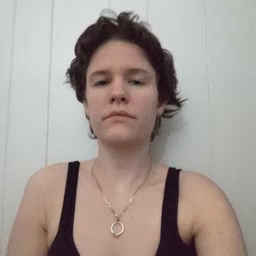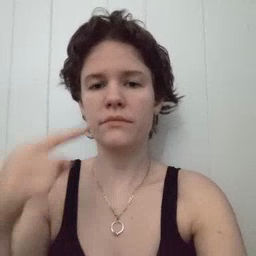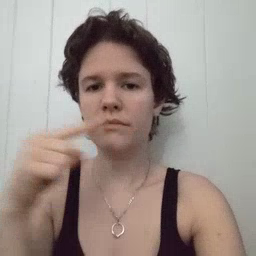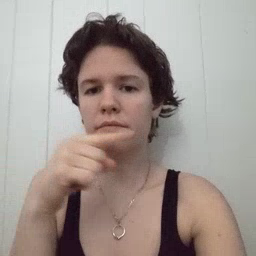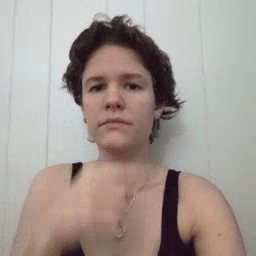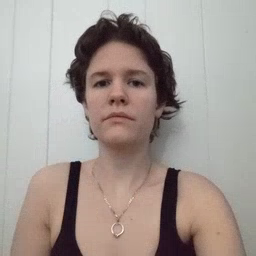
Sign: toothbrush